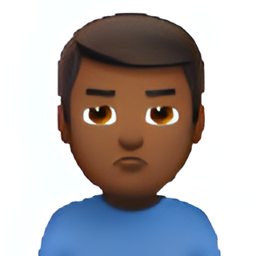
Name: man pouting type 5
Emoji: 🙎🏾‍♂️
Group: People & Body
Sub-group: person-gesture